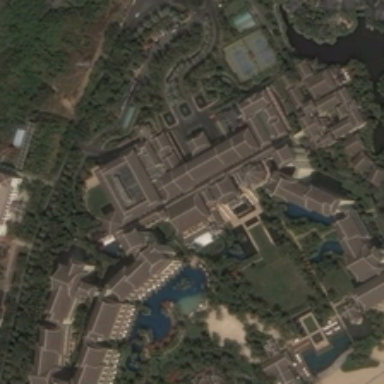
Many buildings and many green trees are in resort with several ponds .